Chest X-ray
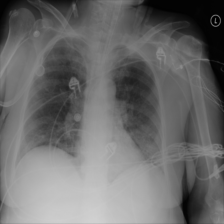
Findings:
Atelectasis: negative
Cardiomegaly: negative
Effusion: negative
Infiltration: negative
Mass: negative
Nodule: negative
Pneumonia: negative
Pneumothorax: negative
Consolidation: negative
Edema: negative
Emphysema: negative
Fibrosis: negative
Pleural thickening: negative
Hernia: negative